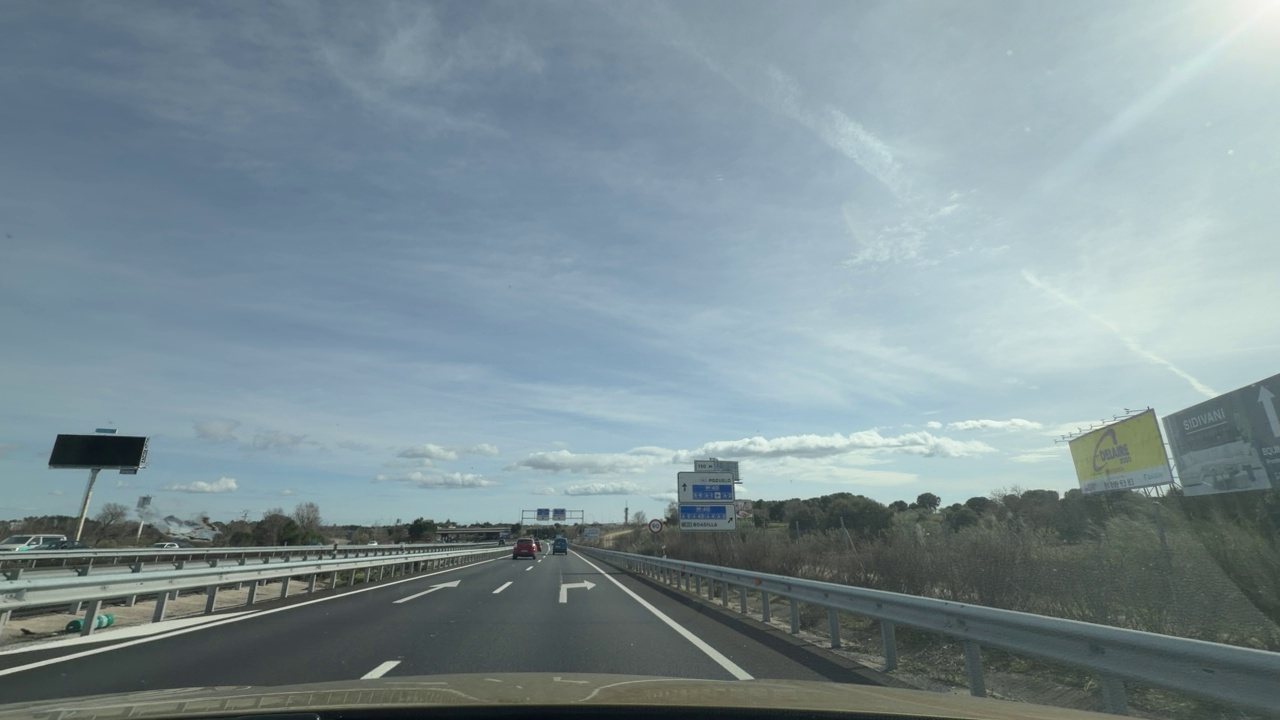
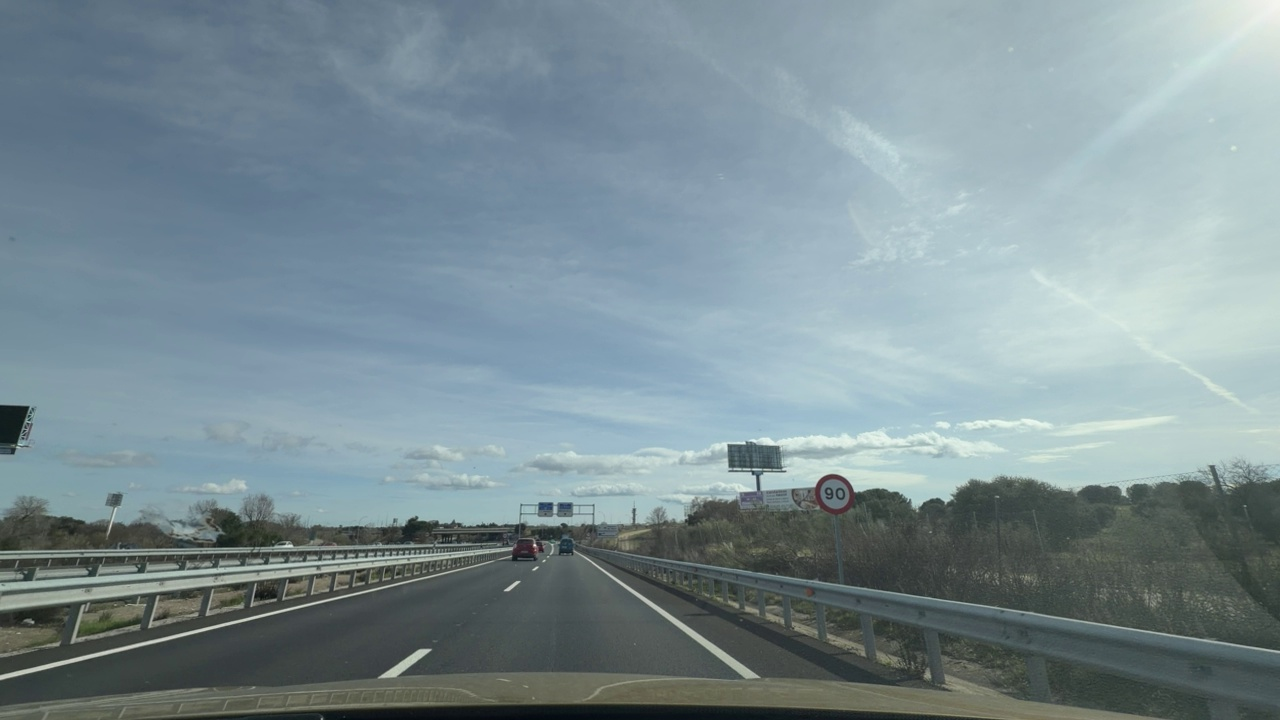
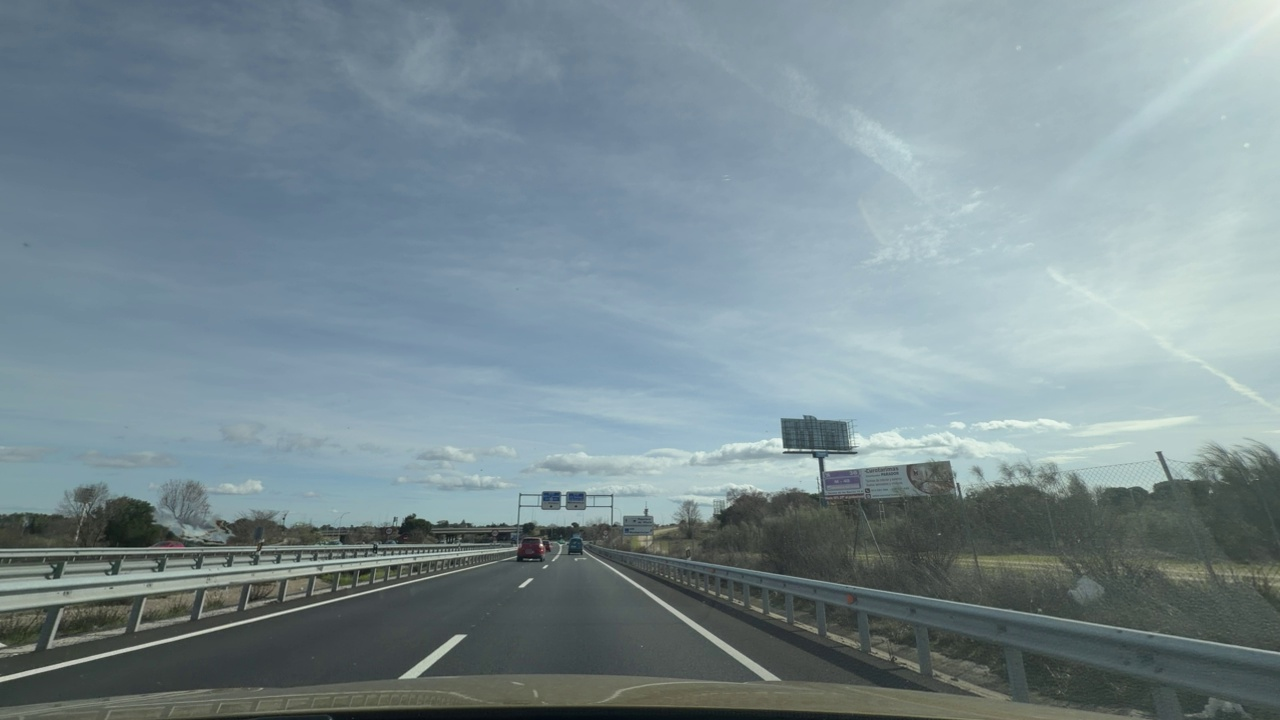
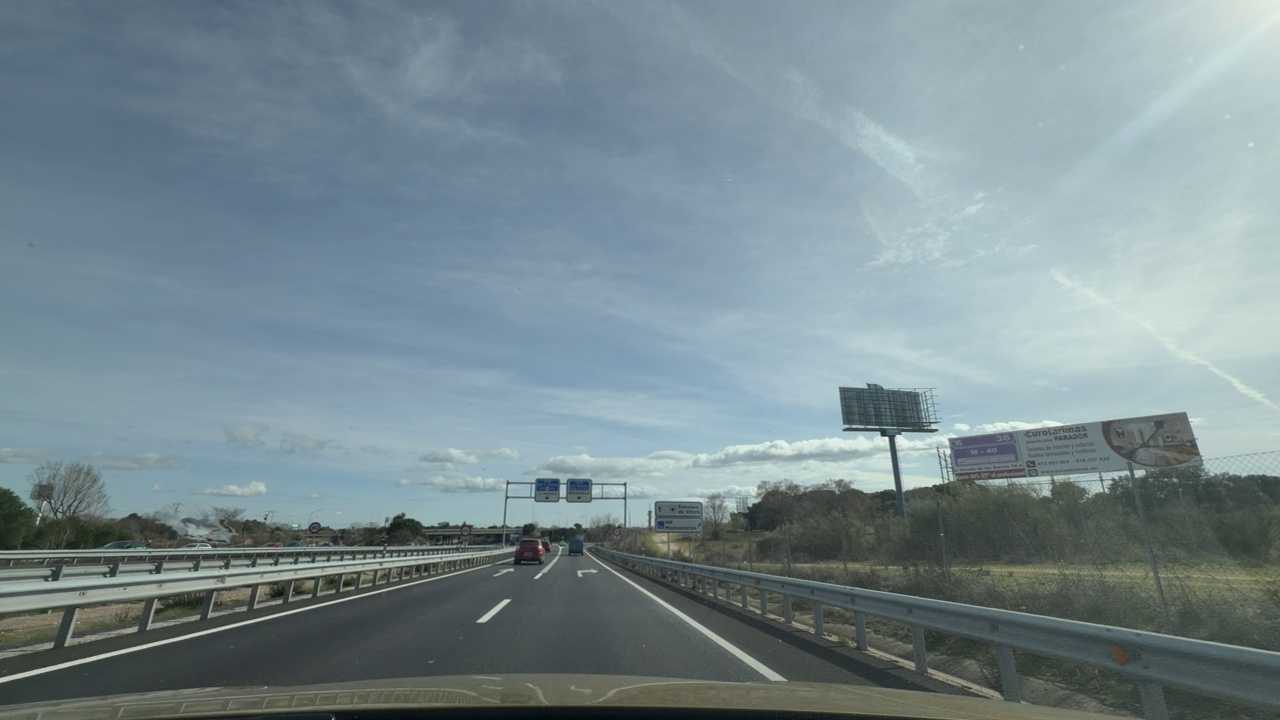
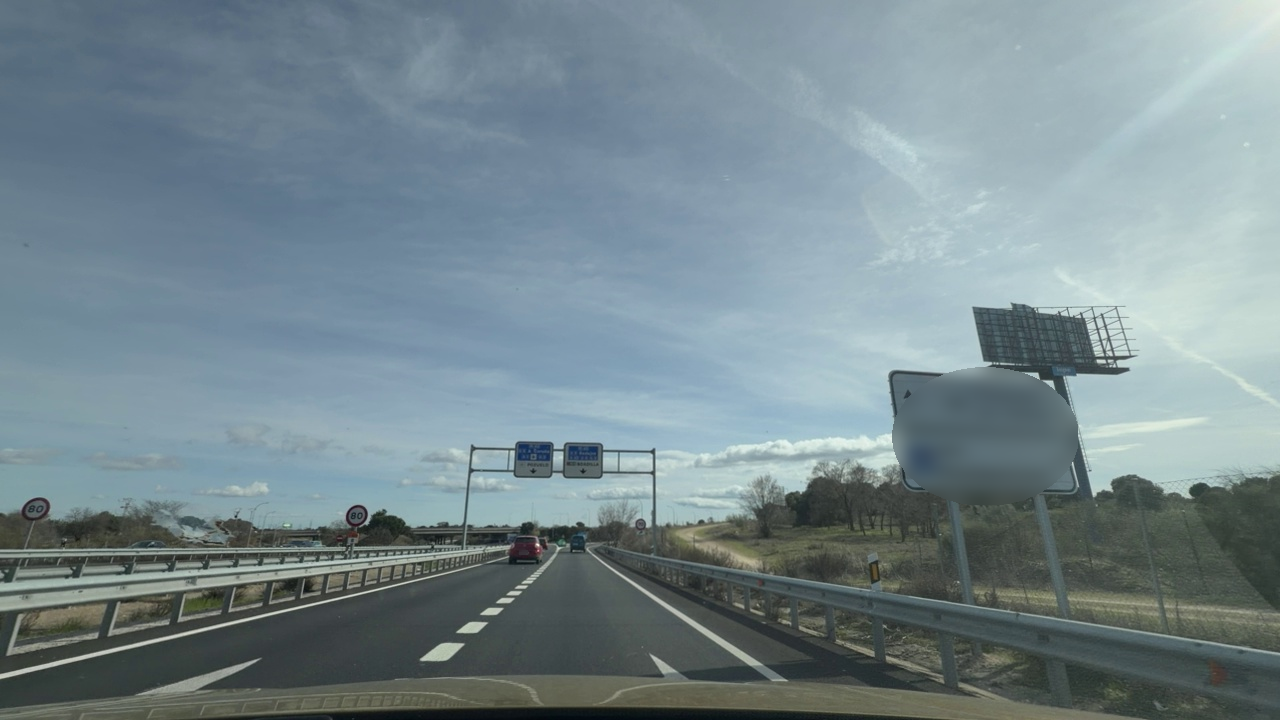
Situation: empty
Question: Is the ego vehicle currently traveling within an acceleration or merge lane?
Answer: No
Reasoning: The ego vehicle is travelling in a straight lane.

Situation: empty
Question: Is there an adjacent acceleration lane merging into the ego lane?
Answer: No
Reasoning: There is no adjacent acceleration lane.

Situation: empty
Question: Do the outer lane markings of an adjacent lane converge into the ego lane?
Answer: No
Reasoning: The left lane markings don't converge into the ego lane.

Situation: empty
Question: Is there an intersection ahead in the ego direction of travel?
Answer: No
Reasoning: There's no visible intersection in the ego direction of travel.